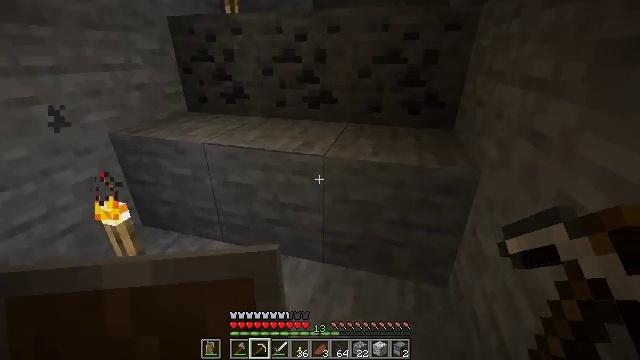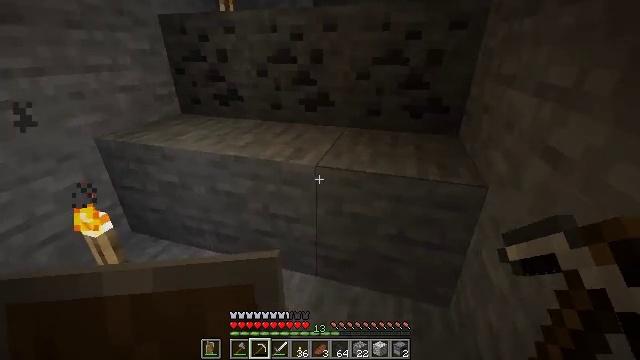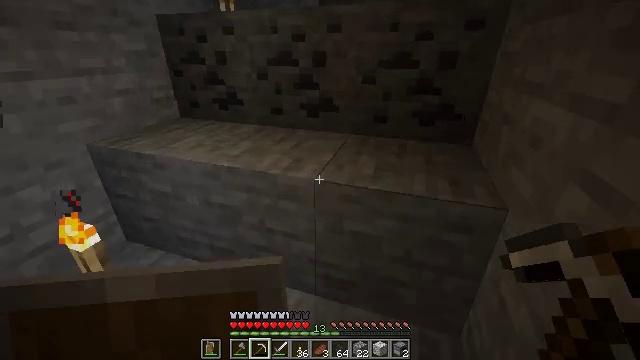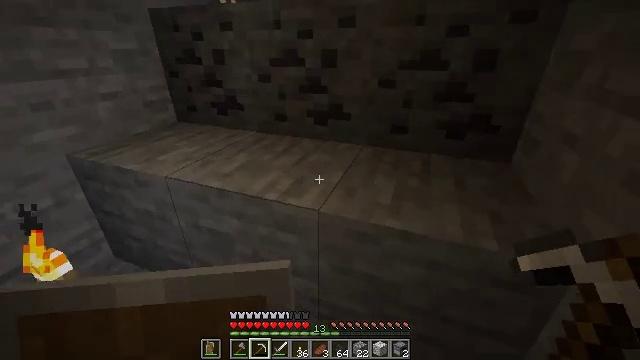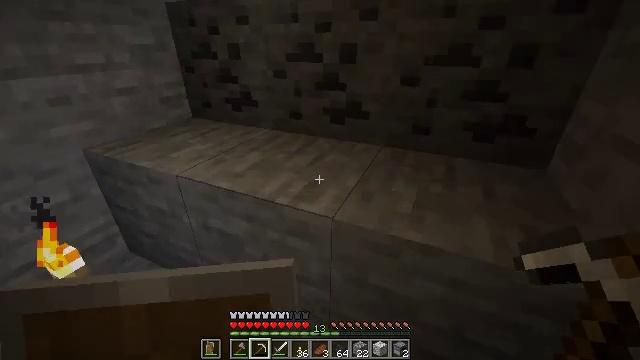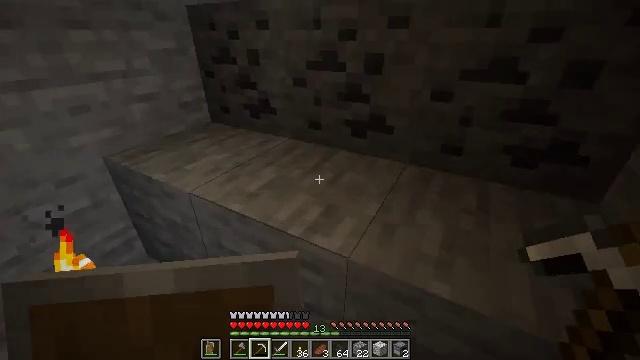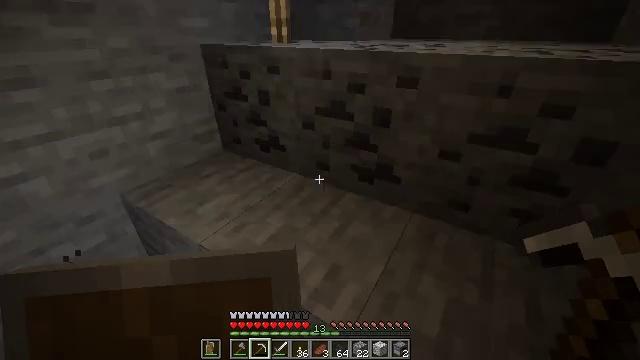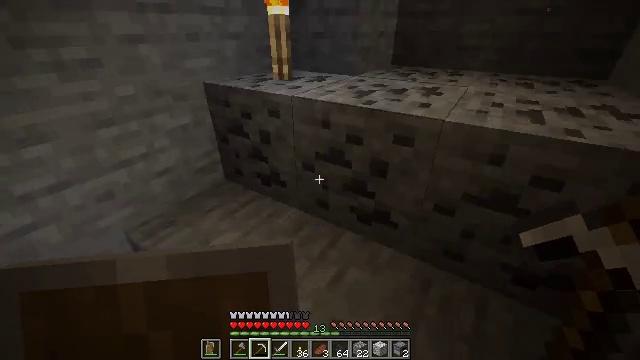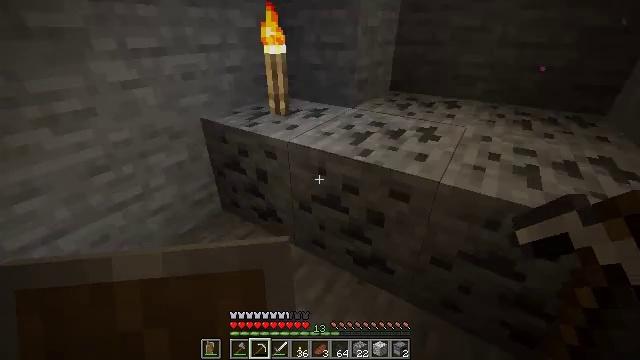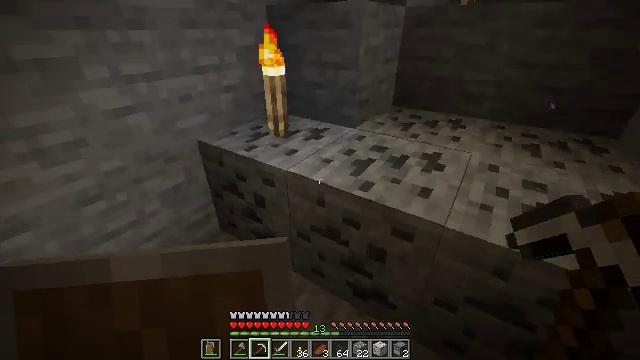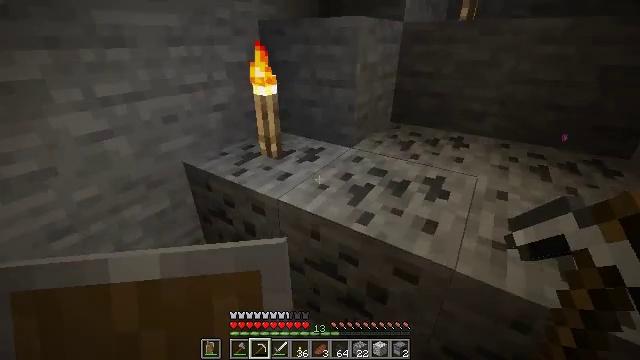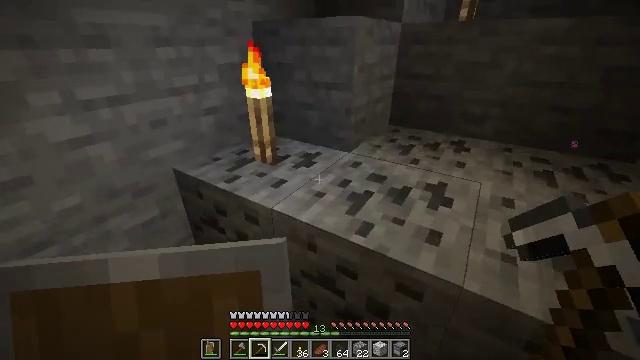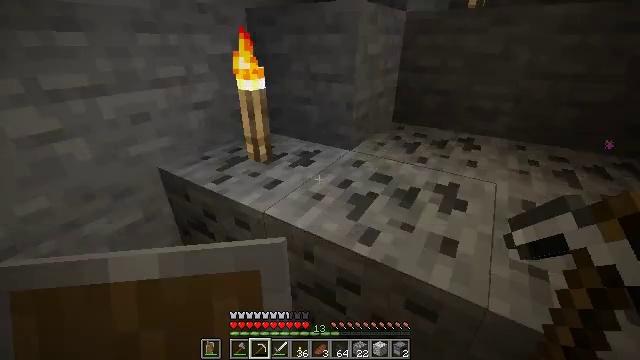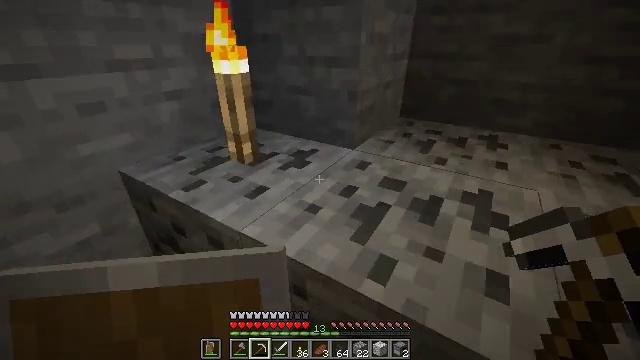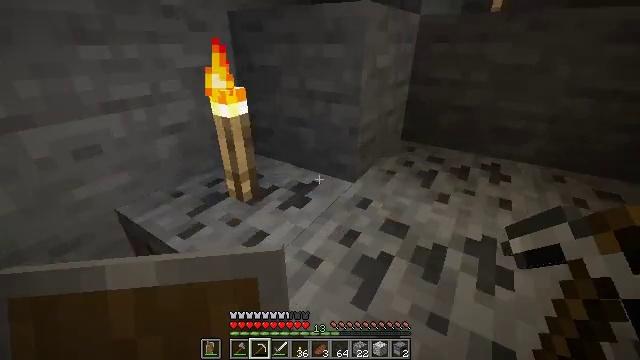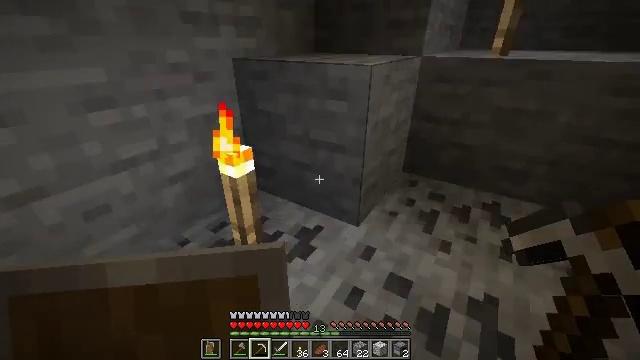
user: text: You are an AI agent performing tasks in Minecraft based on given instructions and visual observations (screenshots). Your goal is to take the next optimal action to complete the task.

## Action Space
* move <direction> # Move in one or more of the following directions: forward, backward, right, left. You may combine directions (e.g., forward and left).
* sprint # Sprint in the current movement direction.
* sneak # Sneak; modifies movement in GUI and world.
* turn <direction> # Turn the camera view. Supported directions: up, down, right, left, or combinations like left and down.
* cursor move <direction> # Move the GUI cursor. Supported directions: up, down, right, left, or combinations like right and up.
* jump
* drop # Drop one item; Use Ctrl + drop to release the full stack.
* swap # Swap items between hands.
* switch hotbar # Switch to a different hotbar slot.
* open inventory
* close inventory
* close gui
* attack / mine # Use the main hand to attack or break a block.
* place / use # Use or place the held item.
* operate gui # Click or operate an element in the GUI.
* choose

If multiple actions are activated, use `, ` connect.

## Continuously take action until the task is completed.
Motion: motion action
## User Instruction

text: Retrieve the white bed for later use.
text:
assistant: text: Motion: move forward, turn left
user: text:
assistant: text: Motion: move forward, turn left
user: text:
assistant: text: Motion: move forward, turn left
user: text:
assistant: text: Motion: move forward, turn left
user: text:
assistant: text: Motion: move forward, turn left and down, jump
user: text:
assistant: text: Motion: move forward, turn left, jump
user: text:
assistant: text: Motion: move forward, jump
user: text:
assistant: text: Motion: move forward, jump
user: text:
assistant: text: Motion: move forward, jump
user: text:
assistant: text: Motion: move forward, turn up
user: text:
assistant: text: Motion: move forward
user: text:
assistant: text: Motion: move forward
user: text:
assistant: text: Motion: move forward, jump
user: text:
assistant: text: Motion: move forward, jump
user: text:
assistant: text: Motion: move forward, jump
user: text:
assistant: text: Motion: move forward, turn right, jump
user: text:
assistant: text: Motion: move forward, turn right and up, jump
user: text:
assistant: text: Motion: move forward, turn right, jump
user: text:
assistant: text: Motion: move forward
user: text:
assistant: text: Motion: move forward
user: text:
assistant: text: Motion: move forward
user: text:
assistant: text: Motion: move forward
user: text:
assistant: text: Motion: move forward, jump
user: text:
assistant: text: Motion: move forward, jump
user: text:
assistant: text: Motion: move forward, jump
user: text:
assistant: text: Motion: move forward, jump
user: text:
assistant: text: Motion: move forward and move right, jump
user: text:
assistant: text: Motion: move forward and move right, jump
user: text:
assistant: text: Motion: move forward and move right, turn right
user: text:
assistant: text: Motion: move forward and move right, turn right